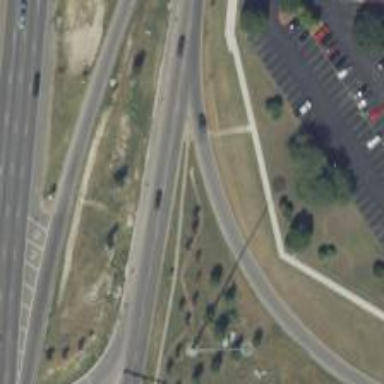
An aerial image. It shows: Secondary road with frontage road alongside.